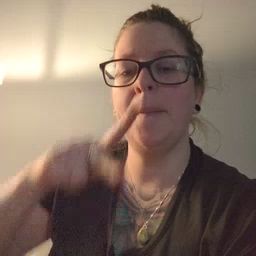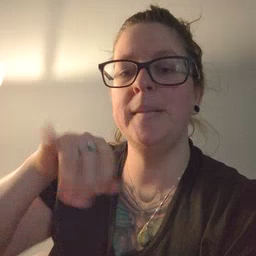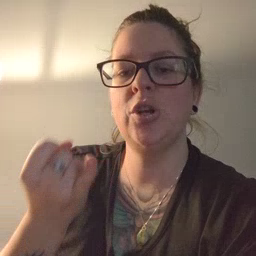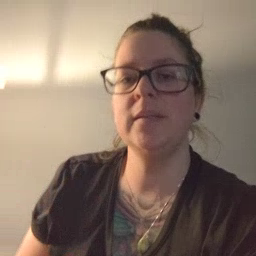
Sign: pajamas